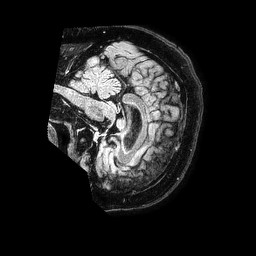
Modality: FLAIR
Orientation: sagittal
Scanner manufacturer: philips
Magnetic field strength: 1.5 T
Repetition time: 4.8 s
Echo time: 0.3 s